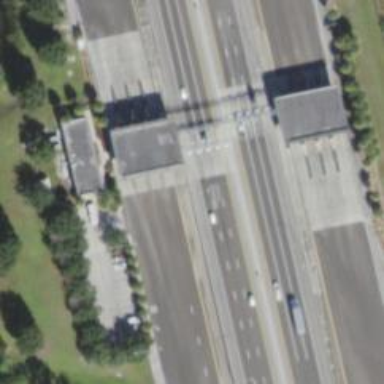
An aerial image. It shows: Toll gantry on the road.